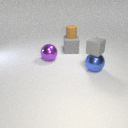
large gray rubber cube behind large purple metal sphere